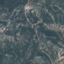
Label: HerbaceousVegetation